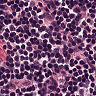
Metastatic tissue present: no